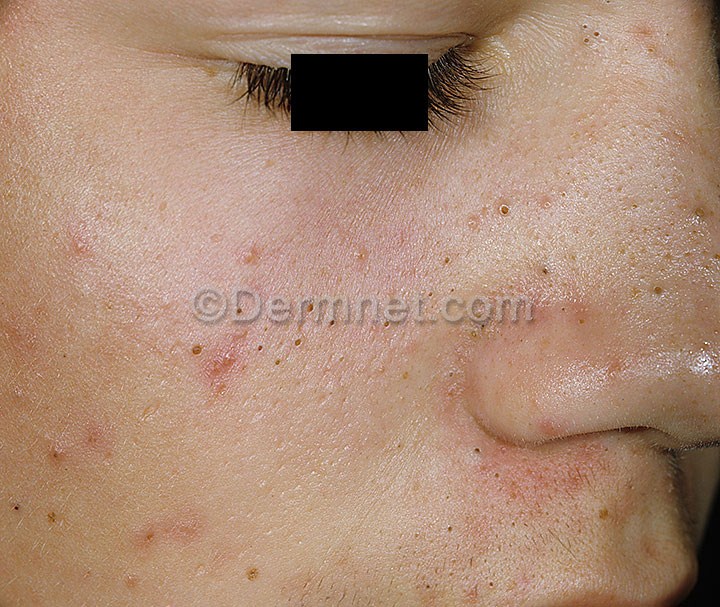
Disease: Acne and Rosacea Photos